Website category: restaurant
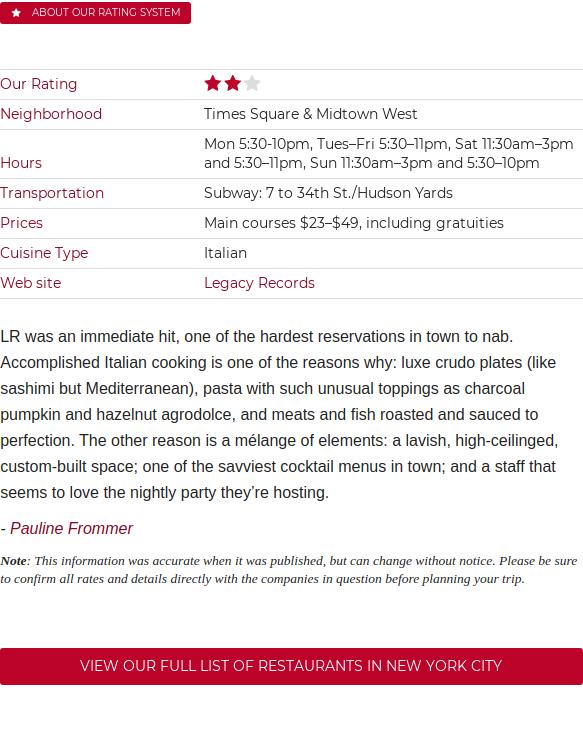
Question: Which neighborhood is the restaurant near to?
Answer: Times Square & Midtown West

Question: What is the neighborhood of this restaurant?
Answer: Times Square & Midtown West

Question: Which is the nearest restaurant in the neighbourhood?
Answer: Times Square & Midtown West

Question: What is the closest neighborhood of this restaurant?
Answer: Times Square & Midtown West

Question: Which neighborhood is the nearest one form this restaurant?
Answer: Times Square & Midtown West

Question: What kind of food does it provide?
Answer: Italian

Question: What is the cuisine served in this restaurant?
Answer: Italian

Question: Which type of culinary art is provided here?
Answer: Italian

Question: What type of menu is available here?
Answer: Italian

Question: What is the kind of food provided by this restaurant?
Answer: Italian

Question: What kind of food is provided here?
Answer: Italian

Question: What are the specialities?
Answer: Italian

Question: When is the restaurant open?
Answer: Mon 5:30-10pm, TuesFri 5:3011pm, Sat 11:30am3pm and 5:3011pm, Sun 11:30am3pm and 5:3010pm

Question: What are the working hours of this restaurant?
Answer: Mon 5:30-10pm, TuesFri 5:3011pm, Sat 11:30am3pm and 5:3011pm, Sun 11:30am3pm and 5:3010pm

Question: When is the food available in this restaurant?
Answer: Mon 5:30-10pm, TuesFri 5:3011pm, Sat 11:30am3pm and 5:3011pm, Sun 11:30am3pm and 5:3010pm

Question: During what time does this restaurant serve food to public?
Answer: Mon 5:30-10pm, TuesFri 5:3011pm, Sat 11:30am3pm and 5:3011pm, Sun 11:30am3pm and 5:3010pm

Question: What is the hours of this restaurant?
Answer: Mon 5:30-10pm, TuesFri 5:3011pm, Sat 11:30am3pm and 5:3011pm, Sun 11:30am3pm and 5:3010pm

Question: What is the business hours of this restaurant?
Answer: Mon 5:30-10pm, TuesFri 5:3011pm, Sat 11:30am3pm and 5:3011pm, Sun 11:30am3pm and 5:3010pm

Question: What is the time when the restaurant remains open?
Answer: Mon 5:30-10pm, TuesFri 5:3011pm, Sat 11:30am3pm and 5:3011pm, Sun 11:30am3pm and 5:3010pm

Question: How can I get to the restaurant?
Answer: Subway: 7 to 34th St./Hudson Yards

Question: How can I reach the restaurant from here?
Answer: Subway: 7 to 34th St./Hudson Yards

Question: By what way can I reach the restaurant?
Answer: Subway: 7 to 34th St./Hudson Yards

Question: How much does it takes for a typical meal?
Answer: Main courses $23$49, including gratuities

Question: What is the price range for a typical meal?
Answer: Main courses $23$49, including gratuities

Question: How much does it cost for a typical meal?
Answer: Main courses $23$49, including gratuities

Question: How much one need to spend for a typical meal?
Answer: Main courses $23$49, including gratuities